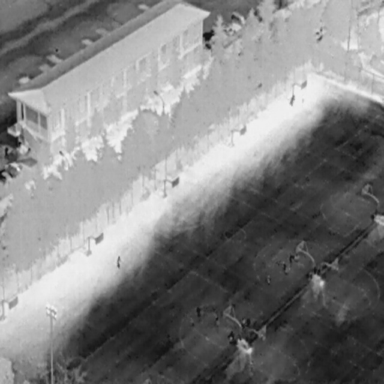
There are two Cars in the infrared image.